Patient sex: M
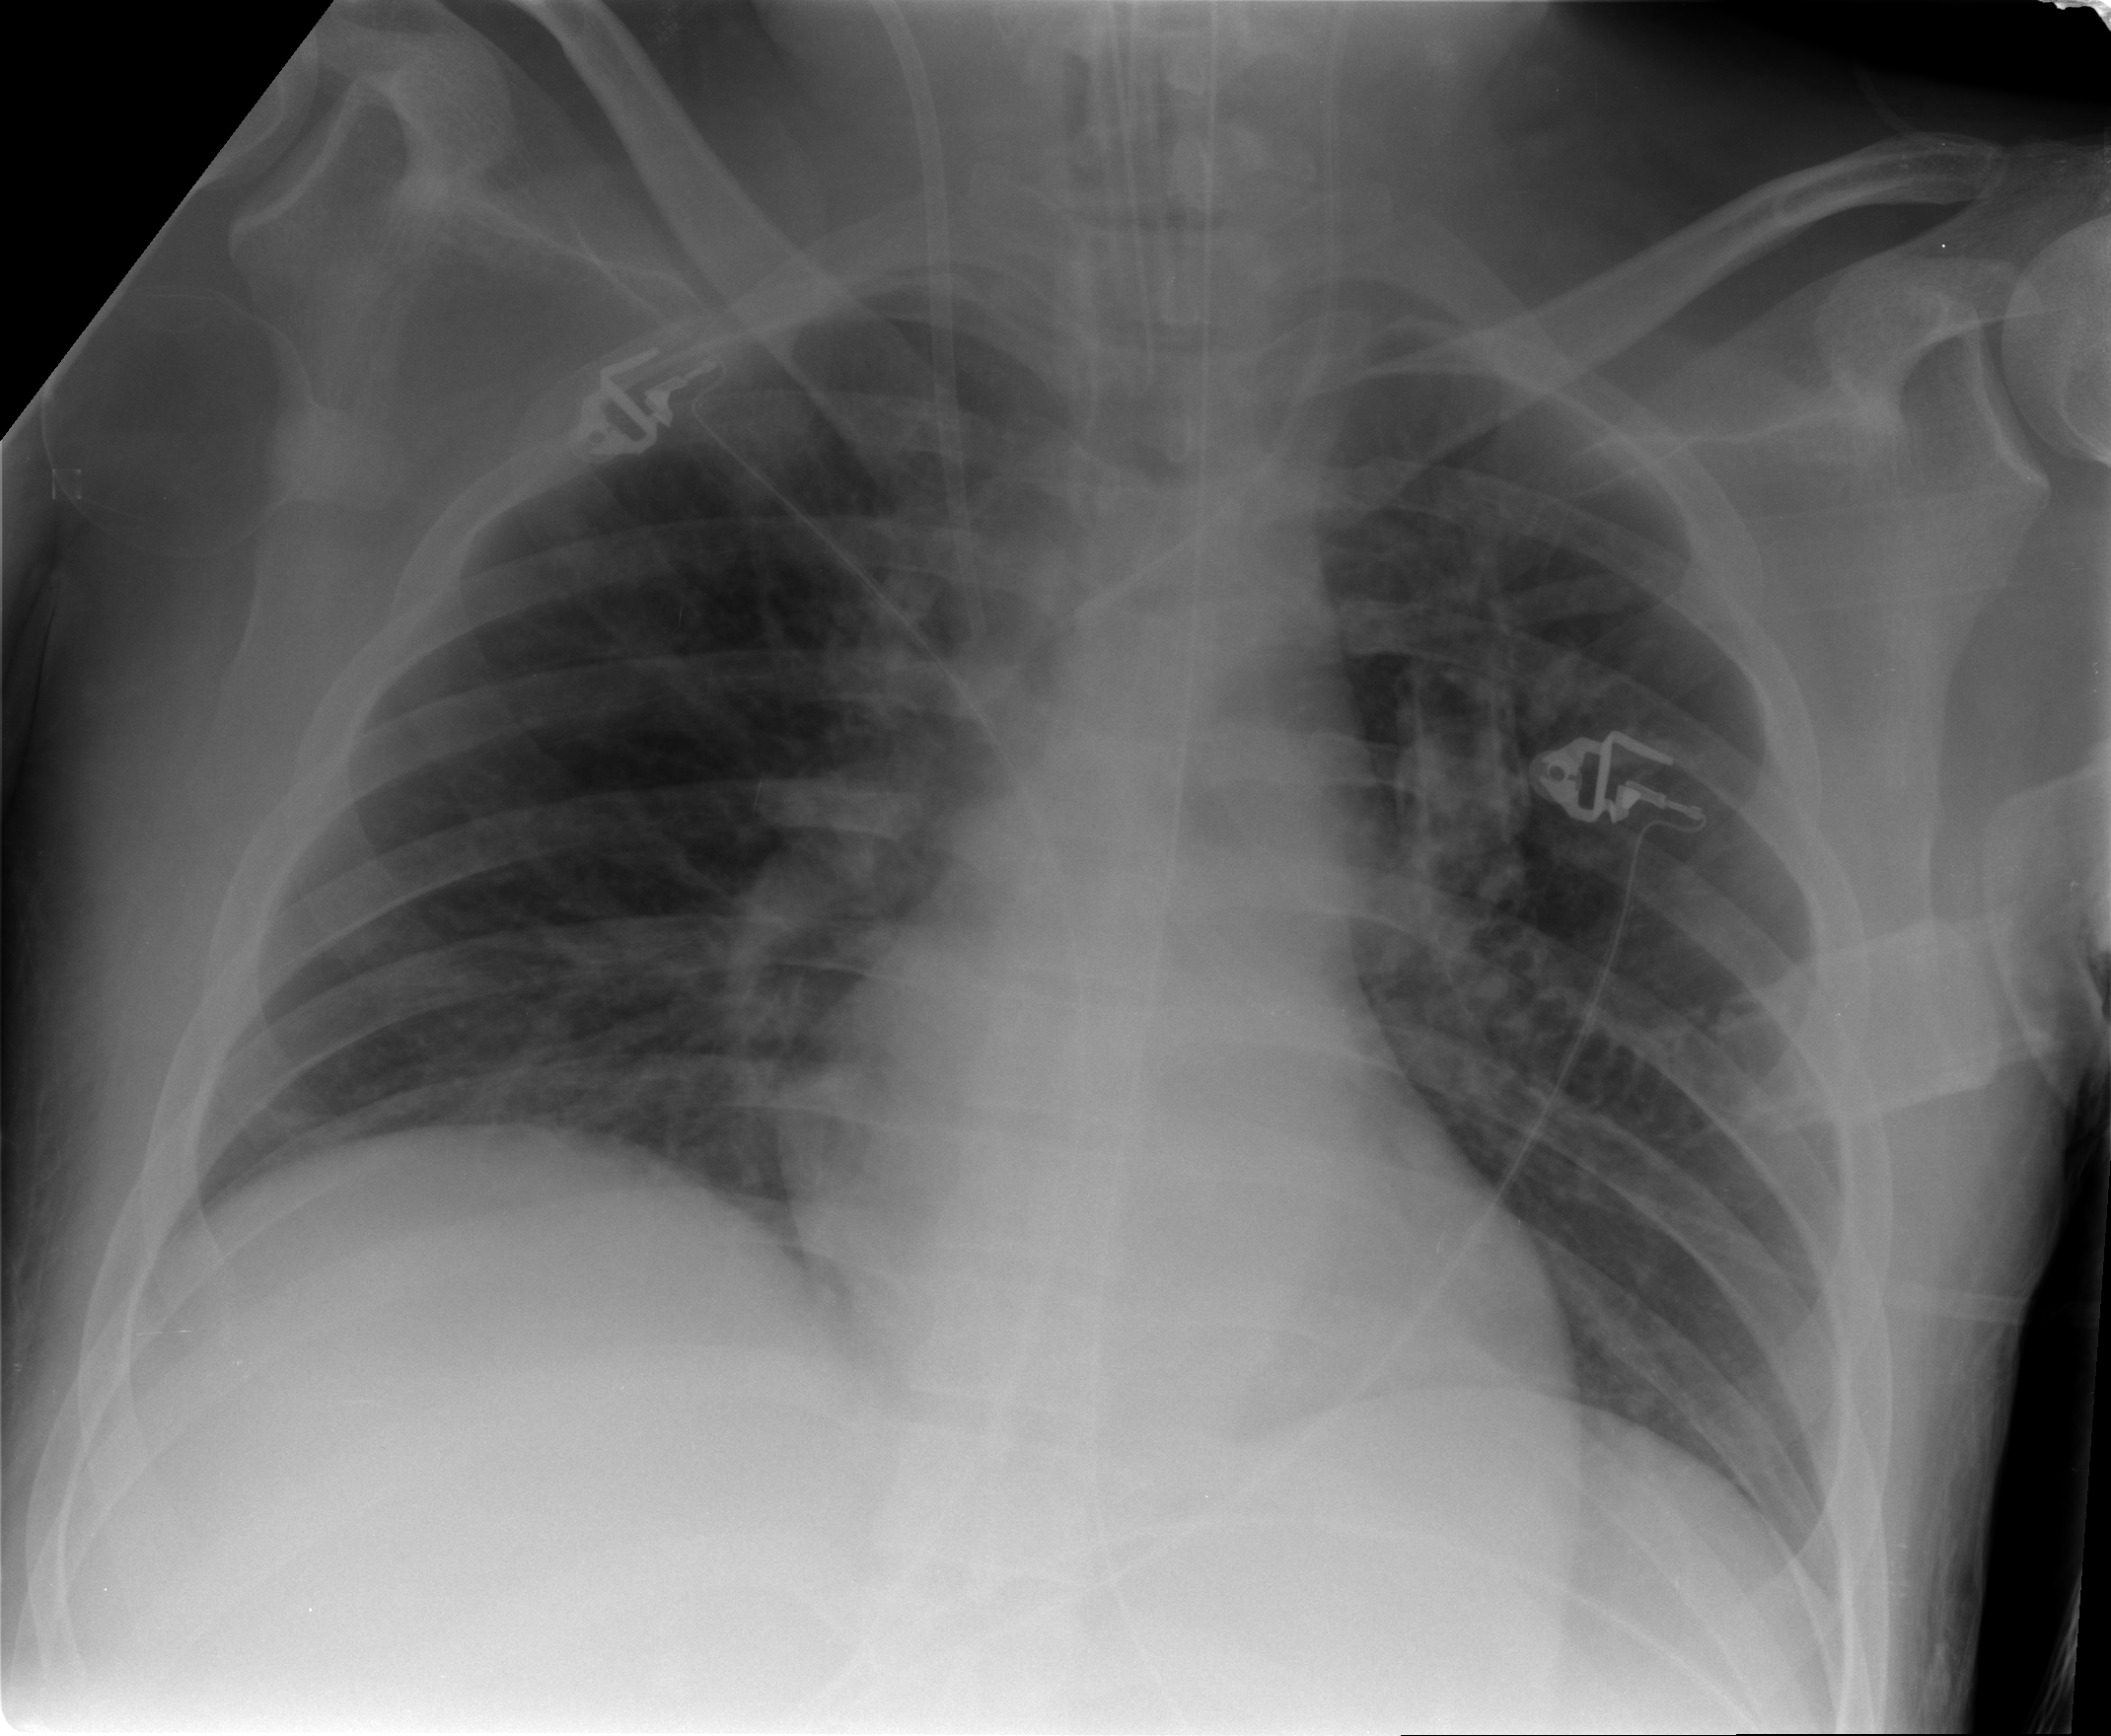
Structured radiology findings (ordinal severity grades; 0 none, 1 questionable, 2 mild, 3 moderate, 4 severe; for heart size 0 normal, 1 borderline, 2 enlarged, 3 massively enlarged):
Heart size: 0
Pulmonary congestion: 0
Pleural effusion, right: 0
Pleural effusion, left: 0
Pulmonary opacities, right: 0
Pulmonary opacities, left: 0
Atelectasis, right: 2
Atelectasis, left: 2